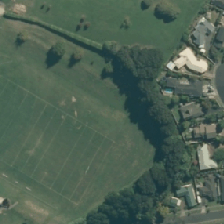
Land cover: urban_parkland